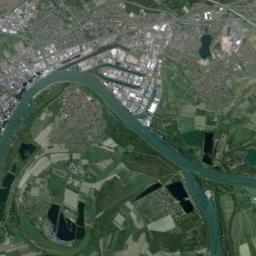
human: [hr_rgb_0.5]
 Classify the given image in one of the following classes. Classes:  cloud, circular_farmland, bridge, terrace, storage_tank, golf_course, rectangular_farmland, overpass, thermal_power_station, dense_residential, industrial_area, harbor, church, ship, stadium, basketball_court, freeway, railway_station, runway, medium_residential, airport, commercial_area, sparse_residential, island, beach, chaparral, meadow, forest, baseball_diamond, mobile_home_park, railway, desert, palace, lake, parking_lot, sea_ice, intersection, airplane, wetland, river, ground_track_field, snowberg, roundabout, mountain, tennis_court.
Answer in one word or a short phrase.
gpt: river